Interaction volume radius: 10 \u00c5
Interaction volume height: 35 \u00c5
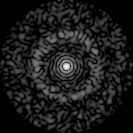
Disorder parameter: 0.8197